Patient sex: F
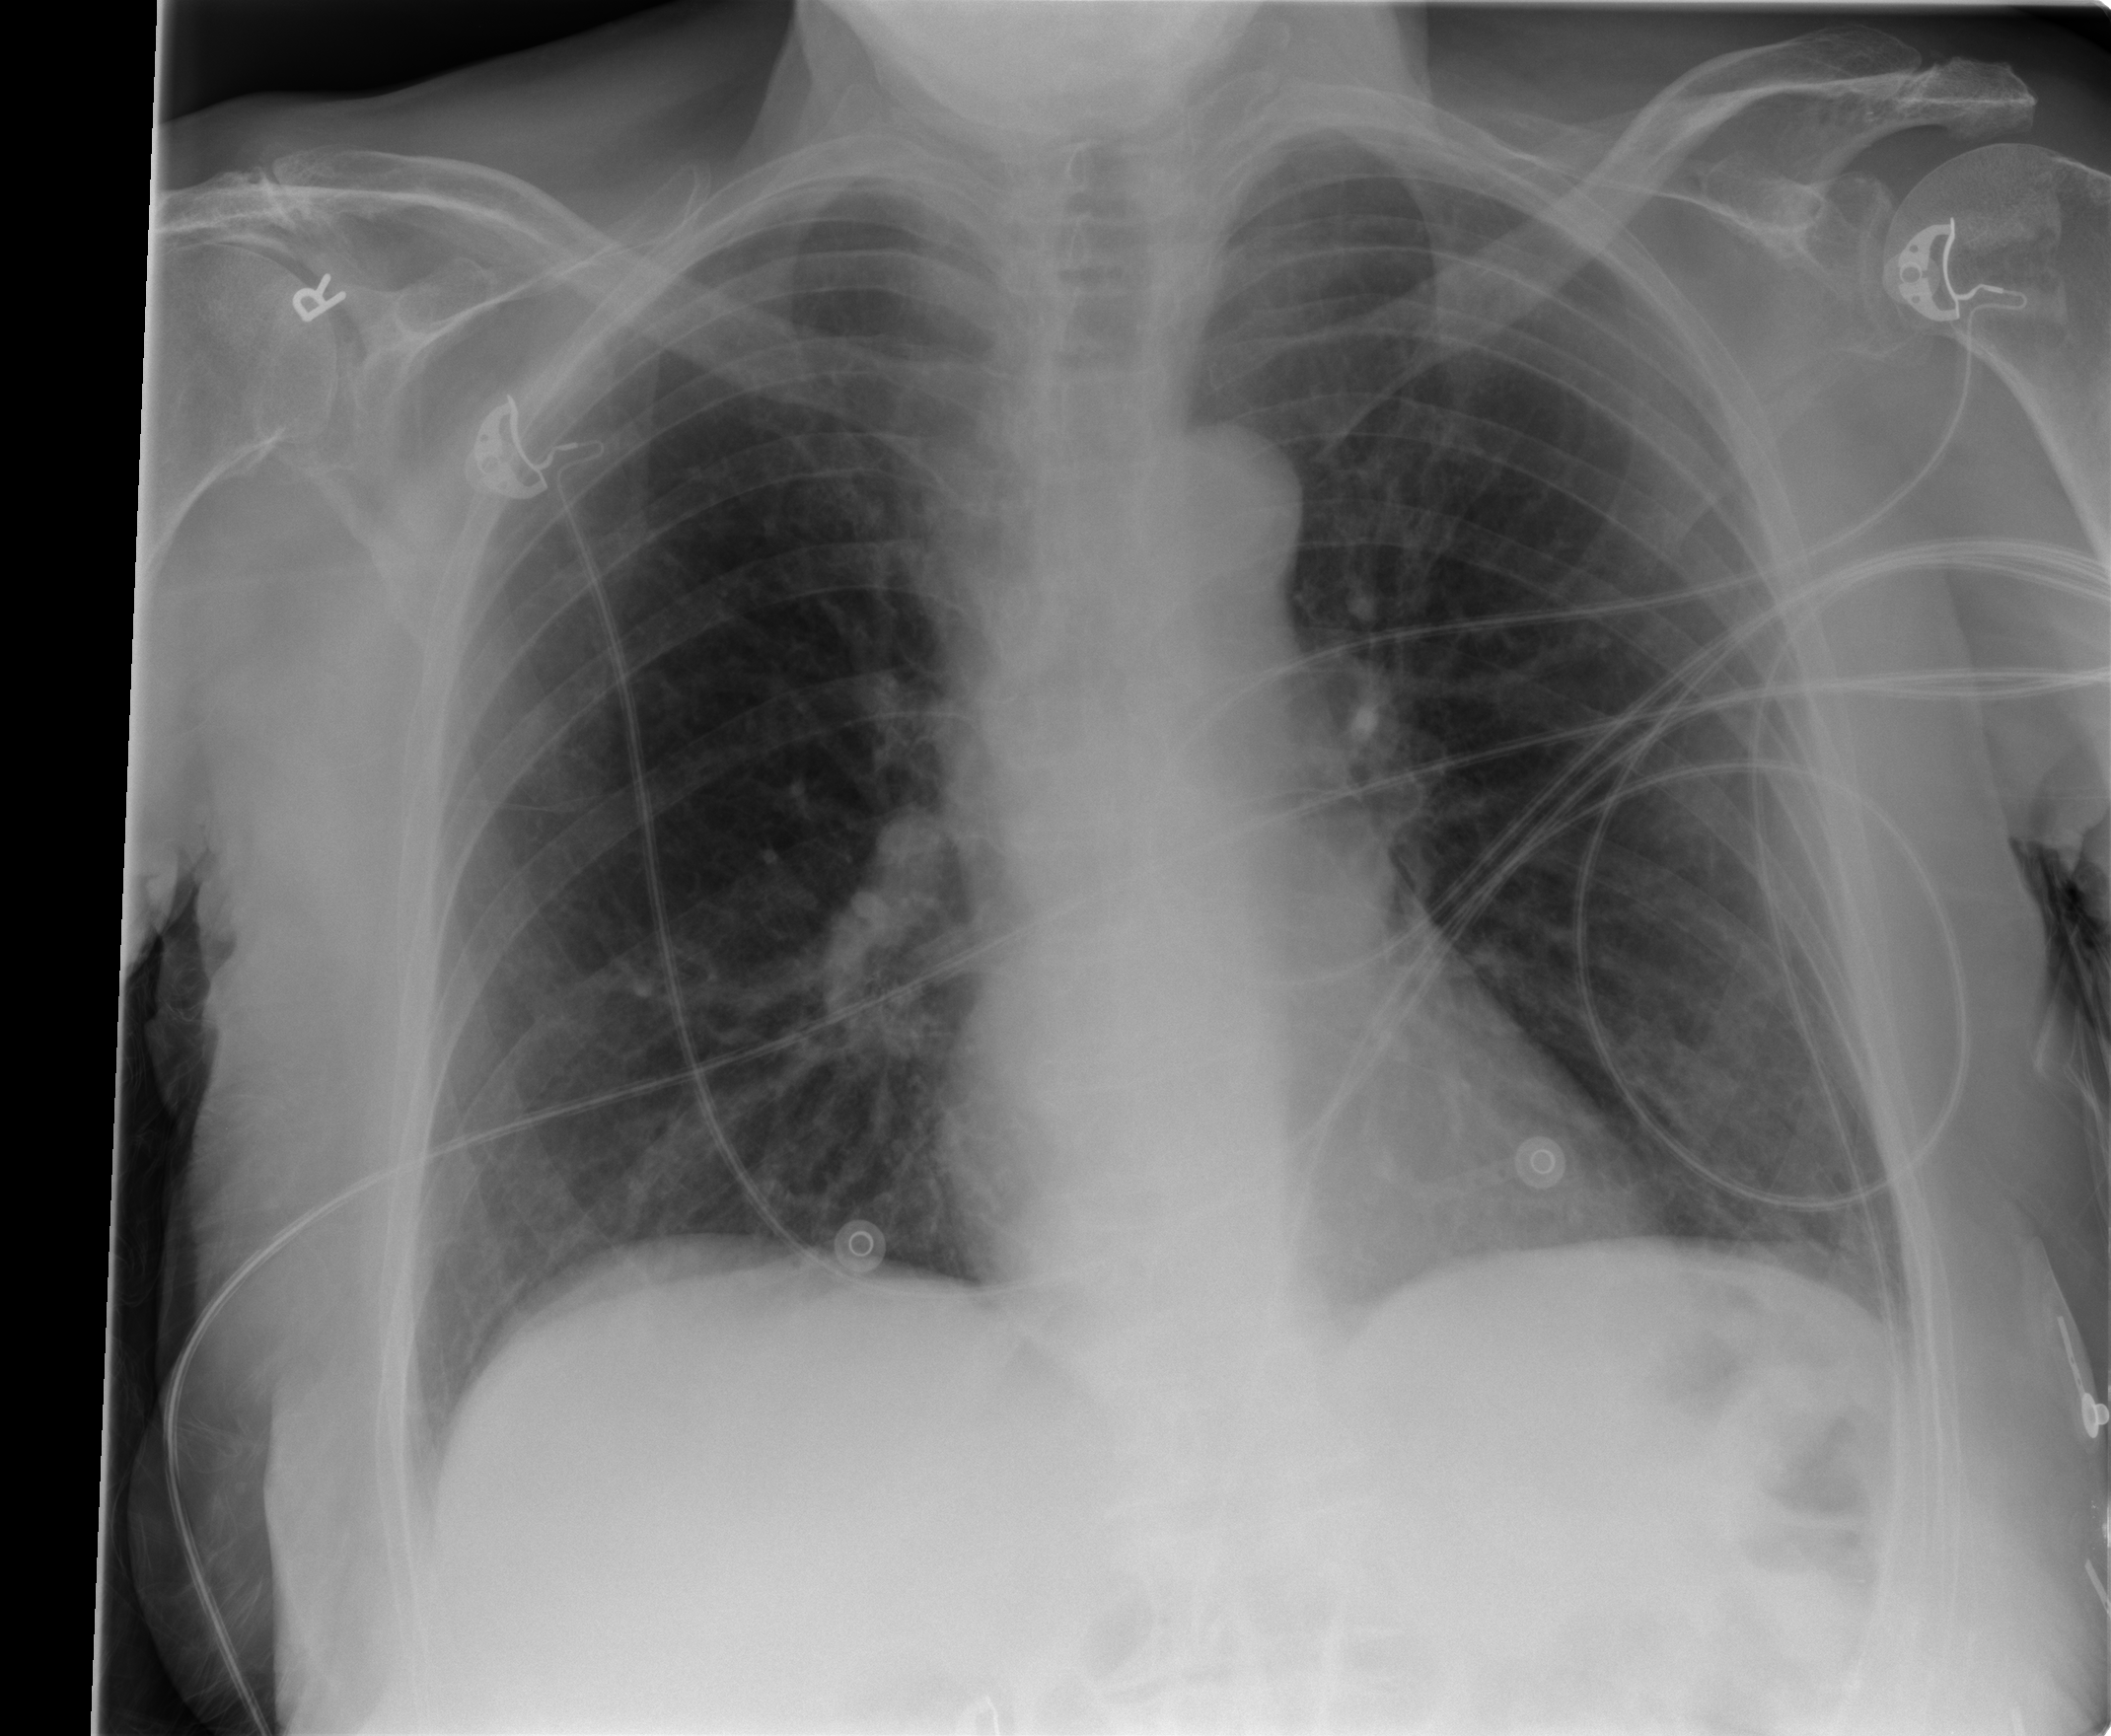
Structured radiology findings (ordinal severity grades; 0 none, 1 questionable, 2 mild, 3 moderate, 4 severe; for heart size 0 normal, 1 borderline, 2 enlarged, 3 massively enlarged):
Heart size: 0
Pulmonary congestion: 2
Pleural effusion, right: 0
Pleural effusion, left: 0
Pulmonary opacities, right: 0
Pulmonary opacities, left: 0
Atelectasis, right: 0
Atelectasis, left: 0